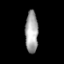
Tissue: prostate
Cell type: Fibroblasts
Senescence score: 0.7399
Nuclear area (px): 525
Mean DAPI intensity: 163.37